Field crop: tomato
Growth stage: 2
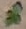
Species: solanum